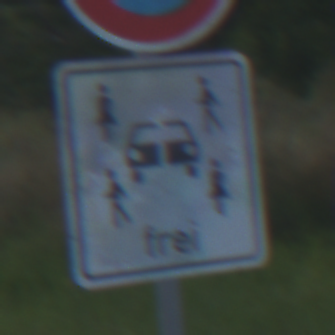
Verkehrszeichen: CarsharingfahrzeugeFrei
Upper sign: AbsolutesHalteverbot
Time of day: MorningAfternoon
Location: Outdoor (Nature)
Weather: PartlyCloudy
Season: NotSpecified
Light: Natural